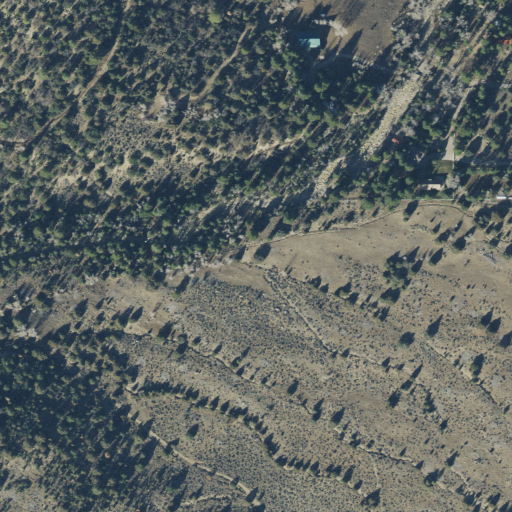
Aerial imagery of valley in Utah named Reeder Canyon containing evergreen forest, shrub, open development, low intensity development, and deciduous forest